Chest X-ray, PA view. Patient: 56 years old, sex F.
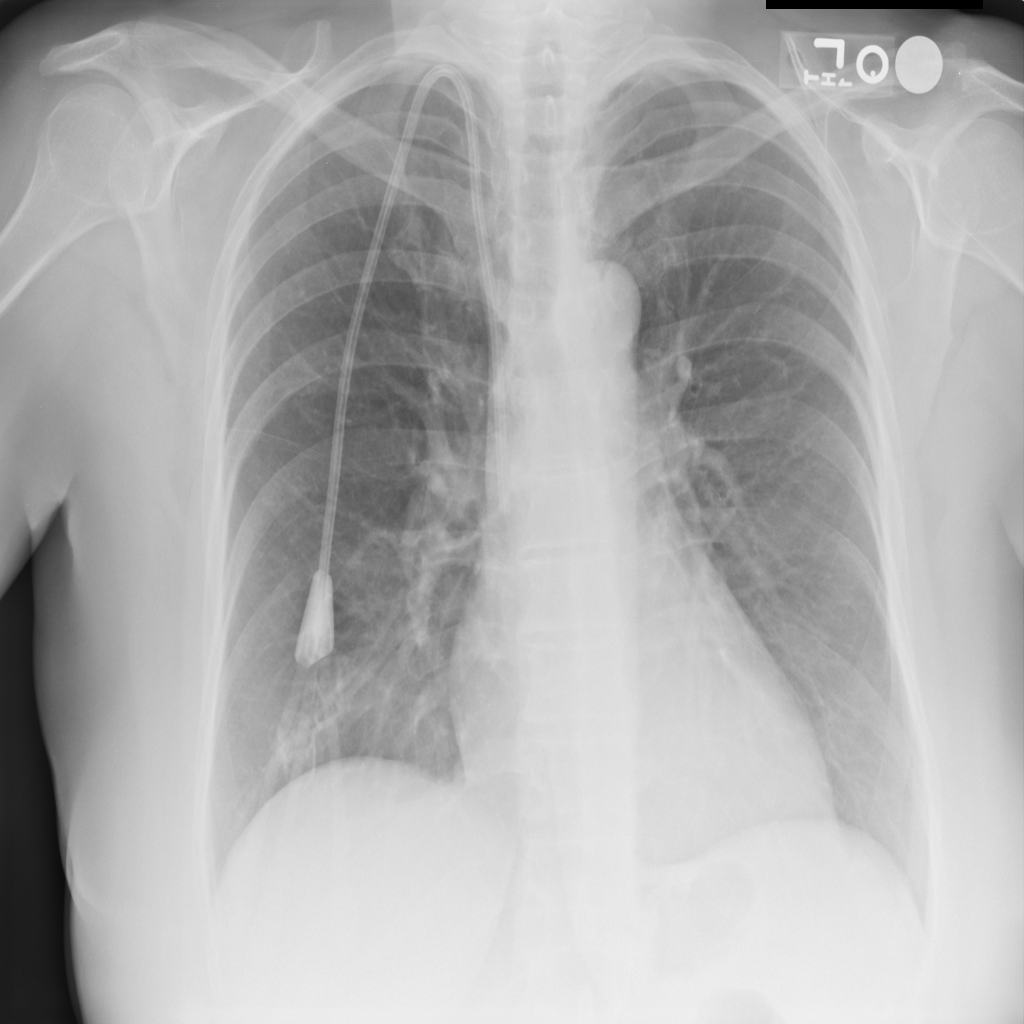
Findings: No Finding